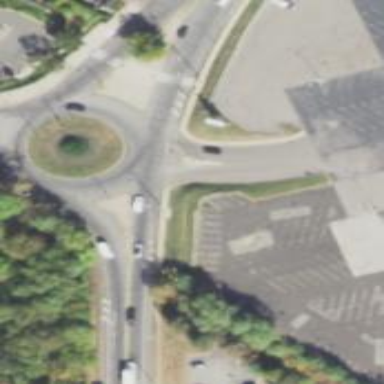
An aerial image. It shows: Unmarked road crossing.